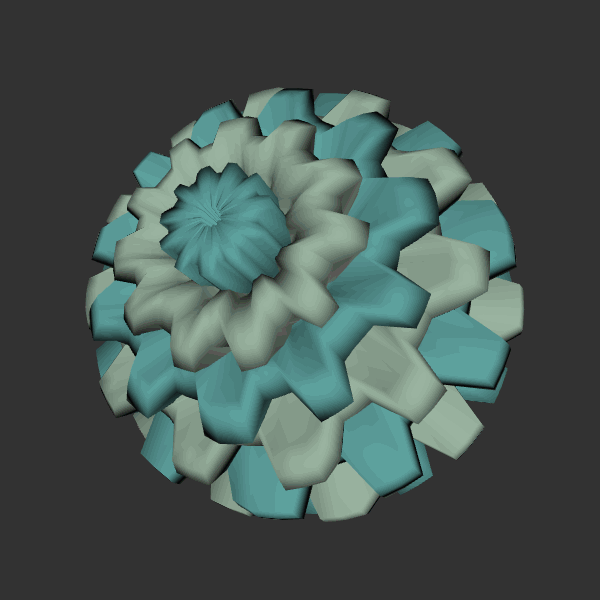
Background: dark